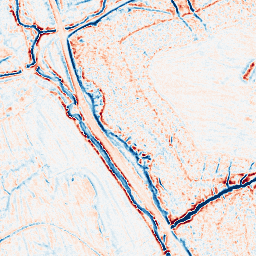
Category: edge_preserving
Decomposition family: bilateral
Decomposition parameters: d: 9
sigma_color: 25
sigma_space: 50
Upsampling method: lanczos
Upsampling parameters: scale: 2
Upsampling scale: 2